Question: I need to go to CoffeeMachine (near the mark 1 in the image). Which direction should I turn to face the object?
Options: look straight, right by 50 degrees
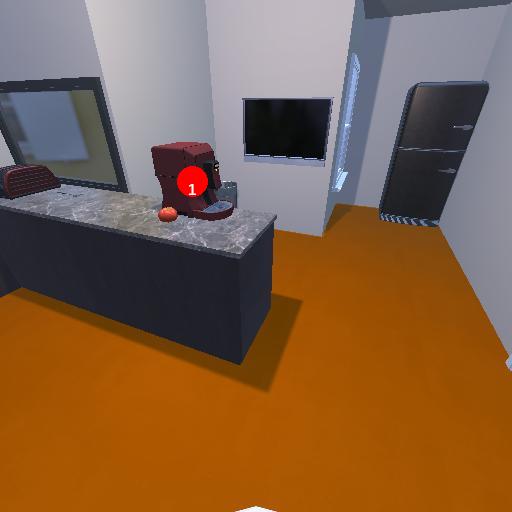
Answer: look straight